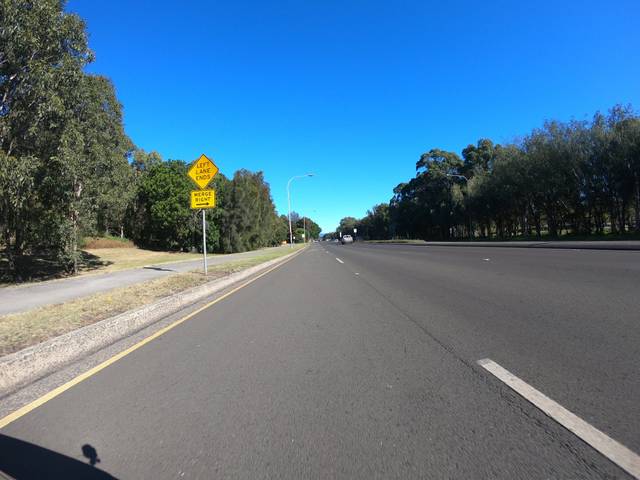
Region: Australia
Coordinates: -34.439, 150.895